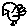
Label: bird